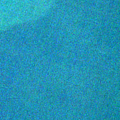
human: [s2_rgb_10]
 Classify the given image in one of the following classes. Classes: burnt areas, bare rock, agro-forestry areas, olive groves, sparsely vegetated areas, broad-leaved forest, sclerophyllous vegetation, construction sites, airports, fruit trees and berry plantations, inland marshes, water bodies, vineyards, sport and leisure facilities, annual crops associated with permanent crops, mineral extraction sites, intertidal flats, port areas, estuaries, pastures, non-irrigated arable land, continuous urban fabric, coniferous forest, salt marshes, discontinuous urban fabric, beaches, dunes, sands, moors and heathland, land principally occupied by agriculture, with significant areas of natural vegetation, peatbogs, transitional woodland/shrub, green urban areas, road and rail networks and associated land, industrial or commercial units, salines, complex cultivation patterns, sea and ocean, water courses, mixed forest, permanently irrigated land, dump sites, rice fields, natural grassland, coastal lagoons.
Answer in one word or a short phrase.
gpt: sea and ocean